Aerial crown-view tile of a tropical tree (Barro Colorado Island, Panama), acquired 20250915:
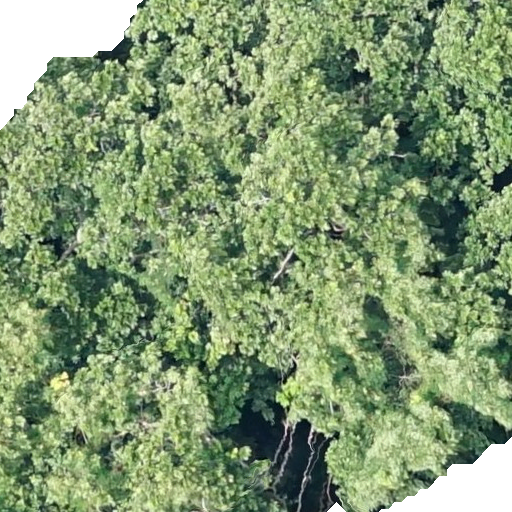
Species: Anacardium excelsum
GBIF accepted scientific name: Anacardium excelsum
Crown area: 544.913 m²